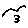
Label: bird